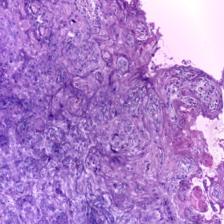
Diagnosis: OSCC